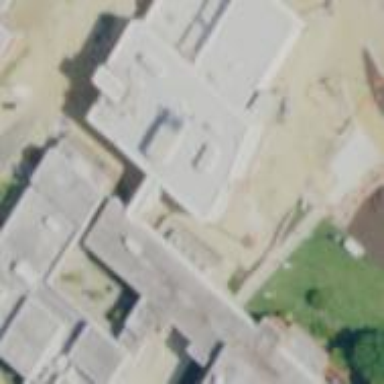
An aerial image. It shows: College building.